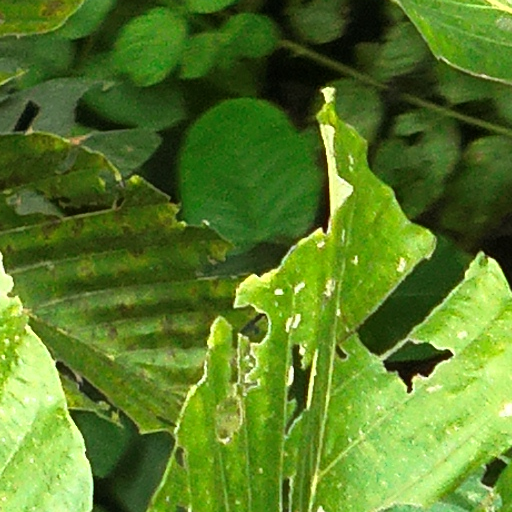
Species: Cecropia insignis
GBIF accepted scientific name: Cecropia insignis
Crown area (m\u00b2): 59.851